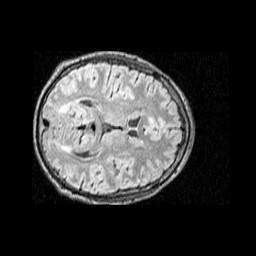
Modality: FLAIR
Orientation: axial
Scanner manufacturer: siemens
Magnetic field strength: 1.5 T
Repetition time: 6 s
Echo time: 0.355 s